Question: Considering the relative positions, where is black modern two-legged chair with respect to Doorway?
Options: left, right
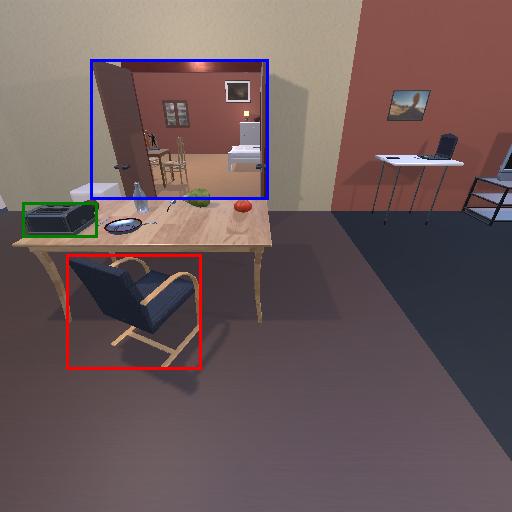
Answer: left